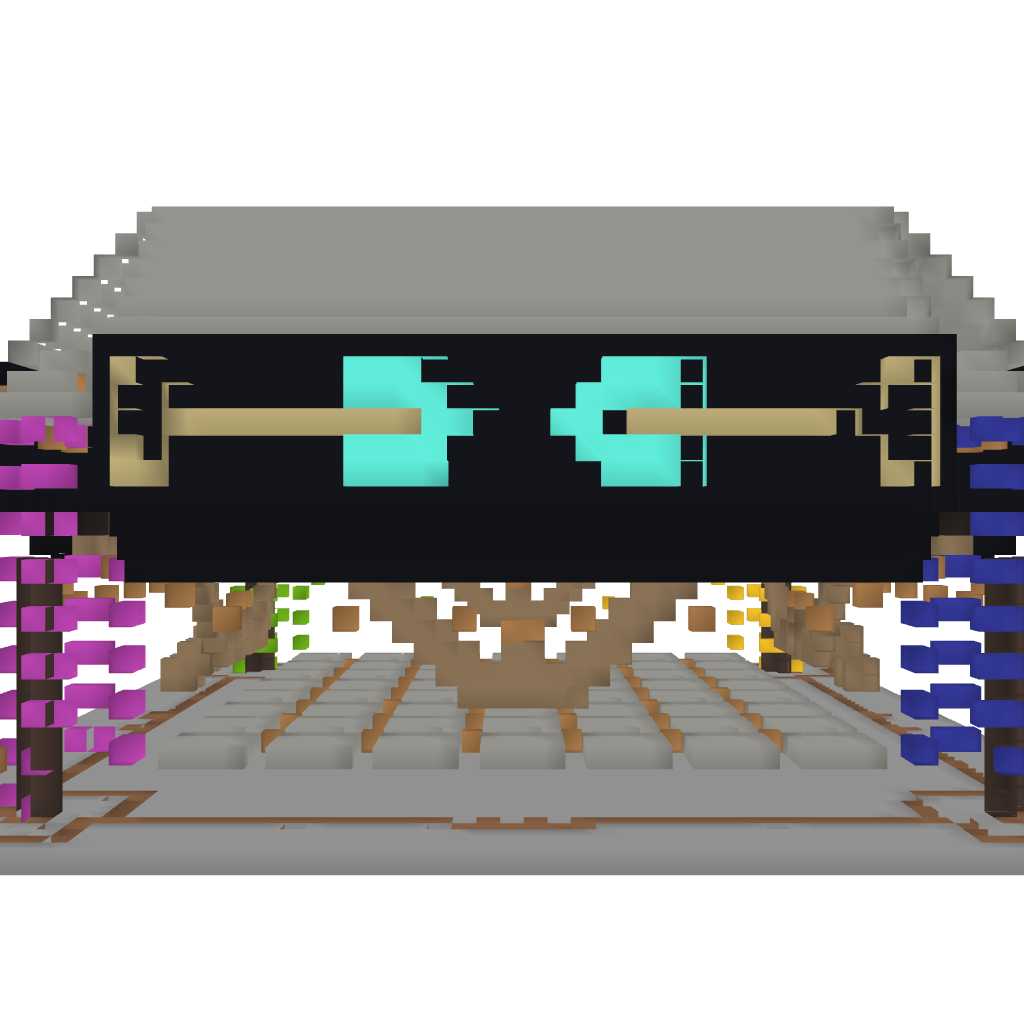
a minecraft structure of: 4 player Spleef Arena